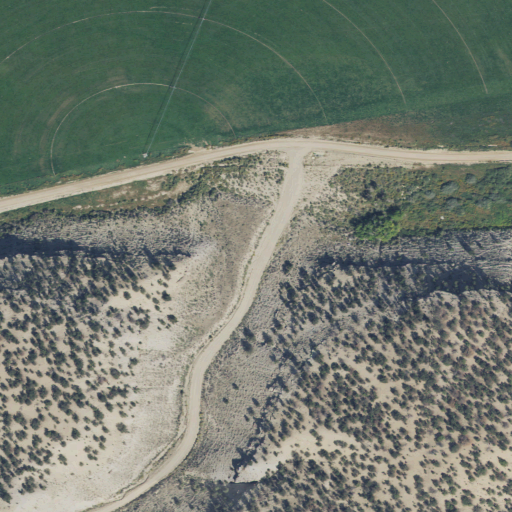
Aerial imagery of valley in Utah named Bowen Canyon containing shrub, pasture, evergreen forest, open development, low intensity development, and grassland